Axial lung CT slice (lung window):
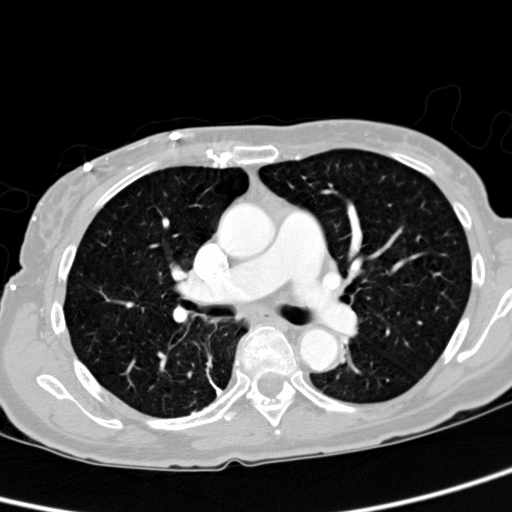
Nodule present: no